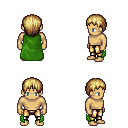
a pixel art fantasy rpg character, male body template, human, tanned skin, green cape, gold greaves, blonde plain hairstyle, four views (front, back, left, right), 2x2 character sprite sheet, small pixel art, hard edges, no anti-aliasing